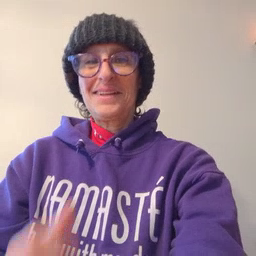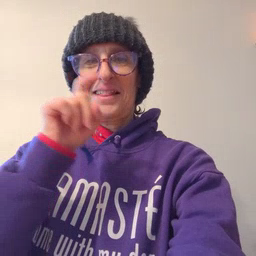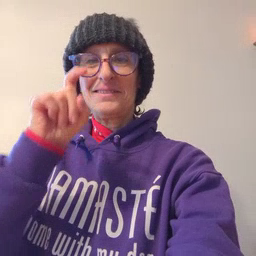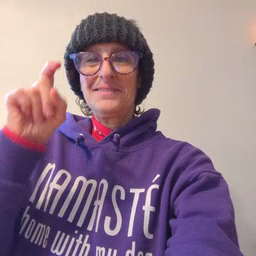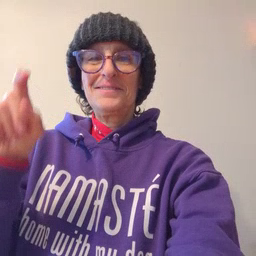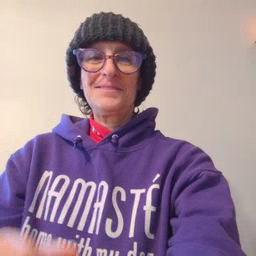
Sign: closet